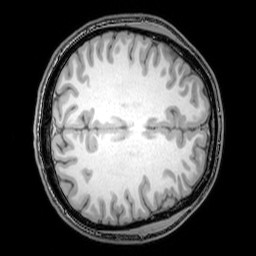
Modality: T1w
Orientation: axial
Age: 24
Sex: male
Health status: healthy
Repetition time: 0.081 s
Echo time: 0.037 s